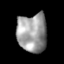
Tissue: lung
Cell type: Epithelial cells
Senescence score: 0.1256
Nuclear area (px): 1124
Mean DAPI intensity: 155.363